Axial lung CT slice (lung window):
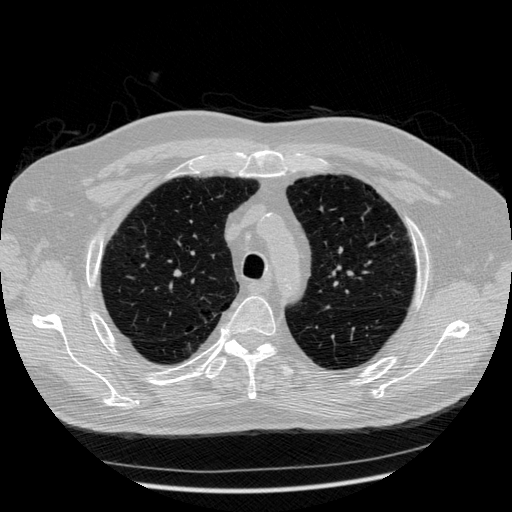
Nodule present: no